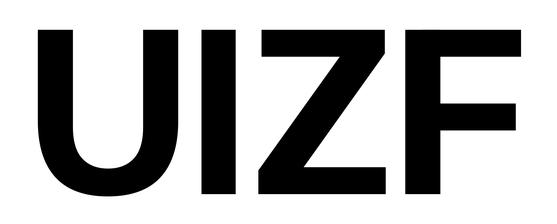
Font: InstrumentSans_Bold